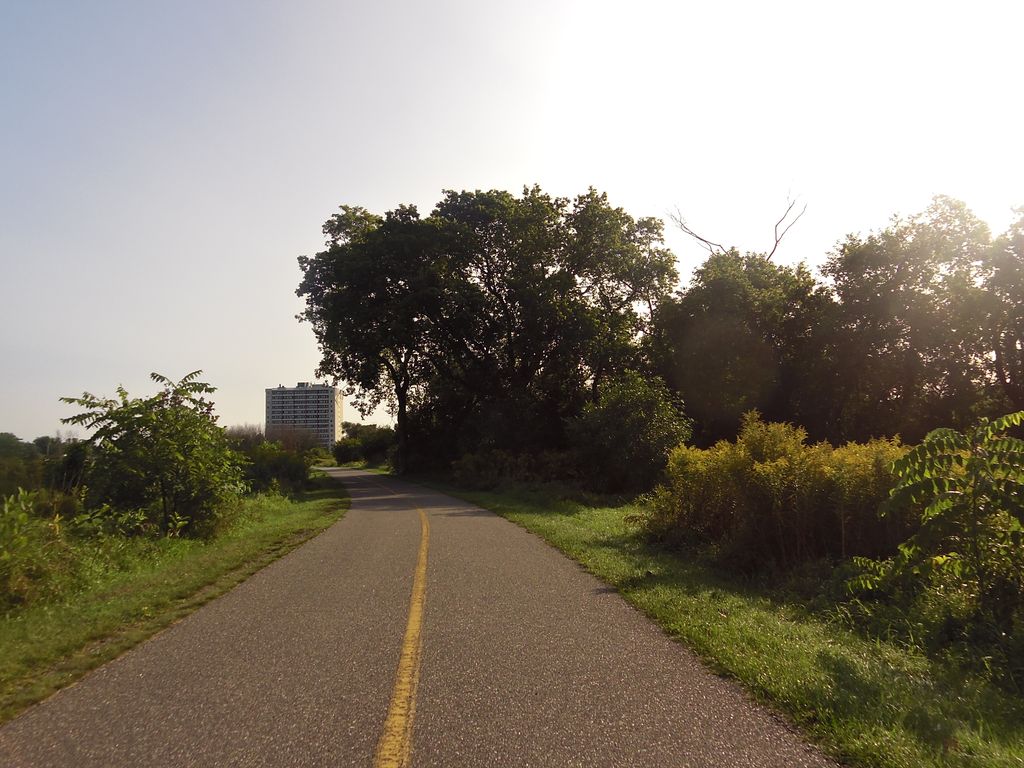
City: ottawa-gatineau